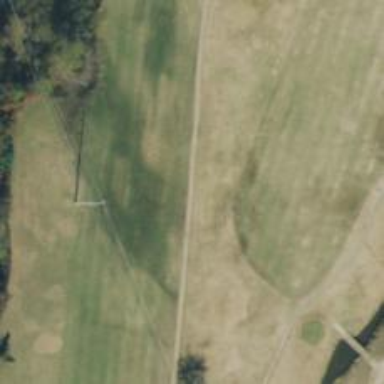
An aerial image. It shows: Path for golf carts.